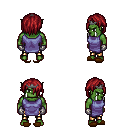
a pixel art fantasy rpg character, male body template, orc, green skin, chain tabard jacket, gold greaves, brunette bangs hairstyle, iron tiara, metal gloves, brown slippers, four views (front, back, left, right), 2x2 character sprite sheet, small pixel art, hard edges, no anti-aliasing